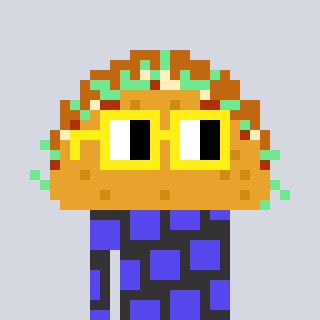
a pixel art character with square yellow glasses, a taco-shaped head and a grayscale-colored body on a cool background